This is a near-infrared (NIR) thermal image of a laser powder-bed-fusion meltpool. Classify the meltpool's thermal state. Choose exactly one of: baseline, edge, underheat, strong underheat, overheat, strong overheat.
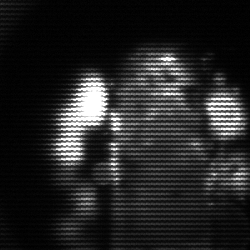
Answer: strong underheat